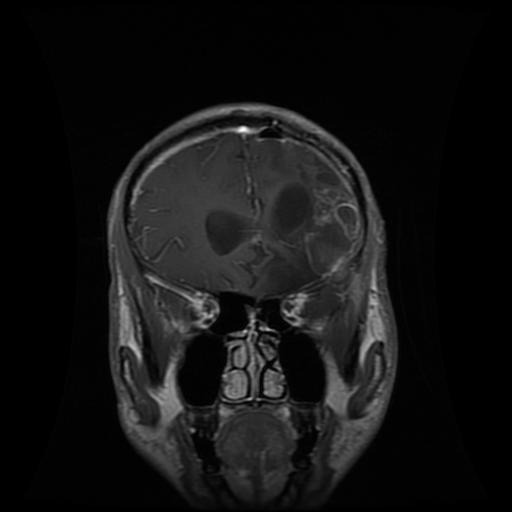
Label: glioma